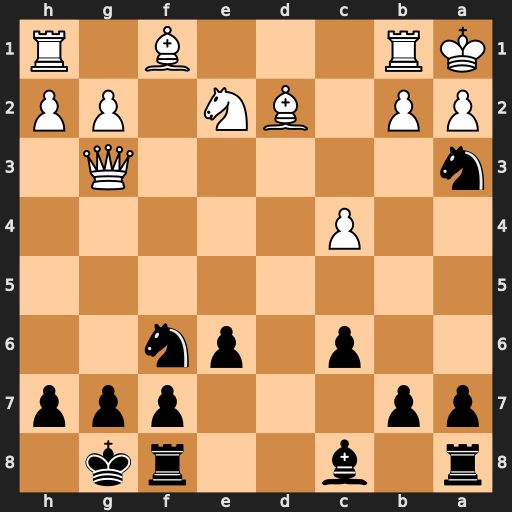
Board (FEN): r1b2rk1/pp3ppp/2p1pn2/8/2P5/n5Q1/PP1BN1PP/KR3B1R
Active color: b
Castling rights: -
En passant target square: -
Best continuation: Nc2#